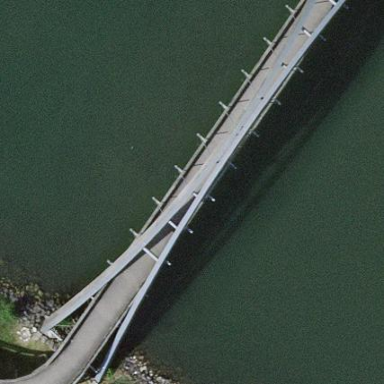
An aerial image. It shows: Bridge supported by piers.